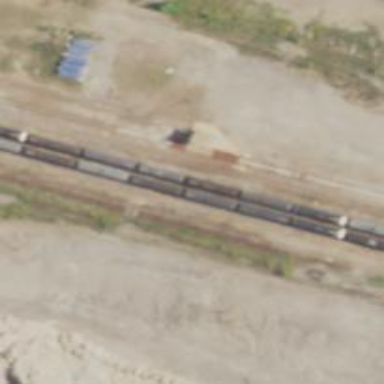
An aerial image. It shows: Disused railway yard.